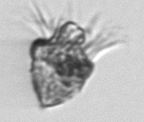
Label: Strombidium_tintinnodes